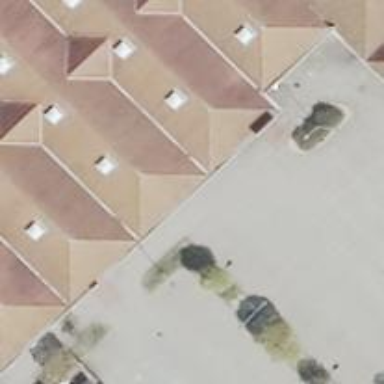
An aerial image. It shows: View of roof of building.